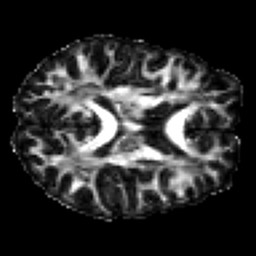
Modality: FA
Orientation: axial
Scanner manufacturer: siemens
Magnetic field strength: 3 T
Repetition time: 7.8 s
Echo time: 0.09 s